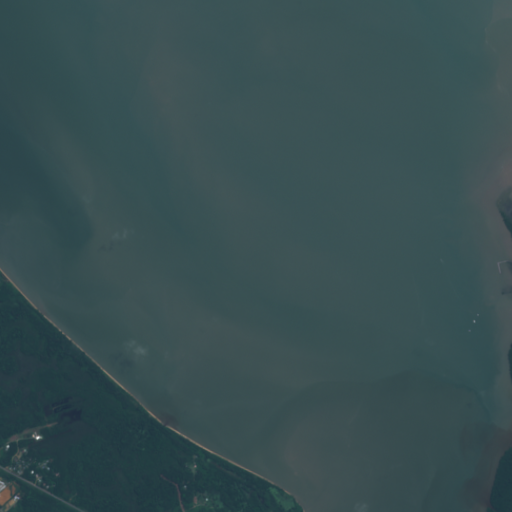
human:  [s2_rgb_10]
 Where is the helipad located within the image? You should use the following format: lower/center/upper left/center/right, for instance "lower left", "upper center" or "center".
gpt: The helipad is located in the lower left of the image.
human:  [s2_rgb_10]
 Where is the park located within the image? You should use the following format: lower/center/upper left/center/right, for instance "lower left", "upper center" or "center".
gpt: The park is located in the lower left of the image.
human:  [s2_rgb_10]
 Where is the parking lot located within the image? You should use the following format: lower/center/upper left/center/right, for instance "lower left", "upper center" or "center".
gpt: The parking lot is located in the lower left of the image.
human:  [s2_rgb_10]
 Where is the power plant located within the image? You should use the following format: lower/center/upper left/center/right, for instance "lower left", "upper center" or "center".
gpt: There is no power plant in the image.